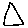
Label: triangle